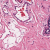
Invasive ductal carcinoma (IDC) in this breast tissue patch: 0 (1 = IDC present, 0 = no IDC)